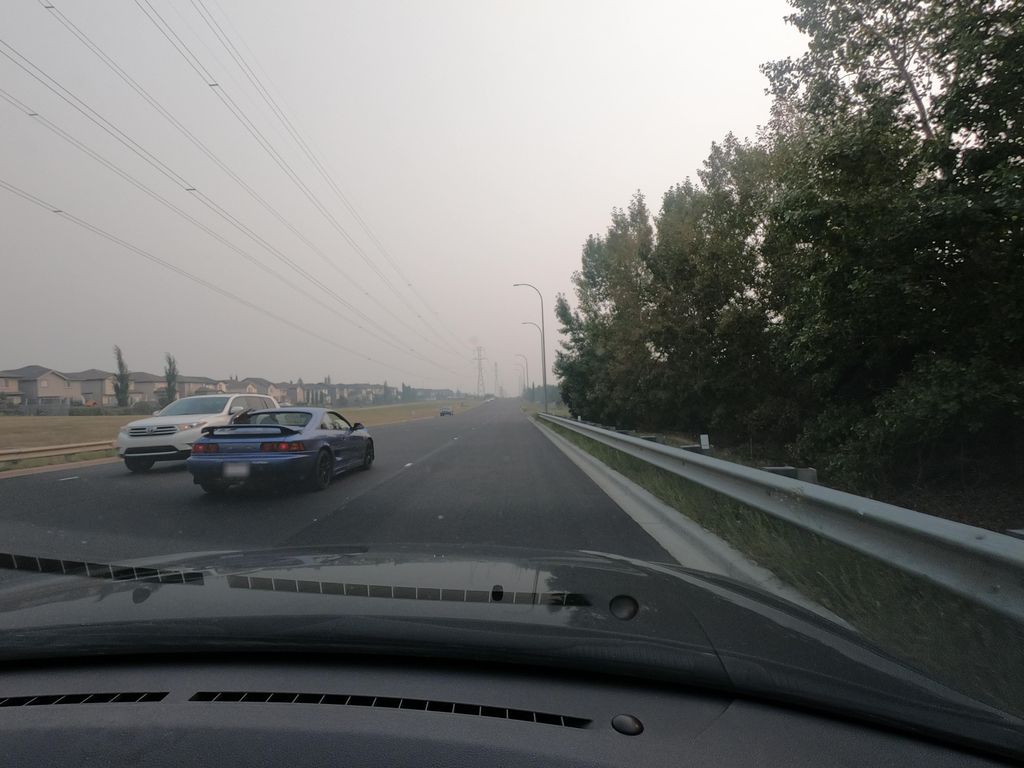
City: calgary